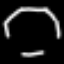
Label: octagon